Question: Why the 'tasks' are executed before 'Task.WhenAll'??
If you see here, from the below code snippet, first 'Console.WriteLine("This should be written first..");' should be printed because I am 'awaiting' the tasks beneath to it..
But if you see the output result, the 'Tasks' method result is being printed before the above statement. Ideally, the tasks method should be executed when I 'await' them, but it seems that- the tasks methods are executed the moment I add them in tasks list. Why is it so?
Would you please do let me know why is this happening??
'''
public static async Task Test()
{
var tasks = new List<Task>();
tasks.Add(PrintNumber(1));
tasks.Add(PrintNumber(2));
tasks.Add(PrintNumber(3));
Console.WriteLine("This should be written first..");
// This should be printed last..
await Task.WhenAll(tasks);
}
public static async Task PrintNumber(int number)
{
await Task.FromResult(0);
Console.WriteLine(number);
}
'''

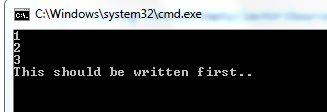
Answer: When you call an 'async' method you get a "hot" task in return. That means that the task already started running (and maybe even completed) before you get to 'await' them. That means that it's quite possible for the tasks to run and complete before the call to 'Task.WhenAll'.
In your case however, while the 'PrintNumber' is marked 'async' it isn't asynchronous at all since you're using 'Task.FromResult'. The synchronous part of an asynchronous method (which is the part until you await an asynchronous task) is always executed synchronously on the calling thread and is done before the call returns. When you use 'Task.FromResult' you get a completed task so all your method is just the synchronous part and is completed before the call returns.